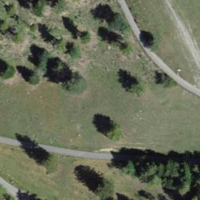
EUNIS habitat code: 23
Species observed at this site:
Clinopodium vulgare
Saponaria ocymoides
Alosterna tabacicolor